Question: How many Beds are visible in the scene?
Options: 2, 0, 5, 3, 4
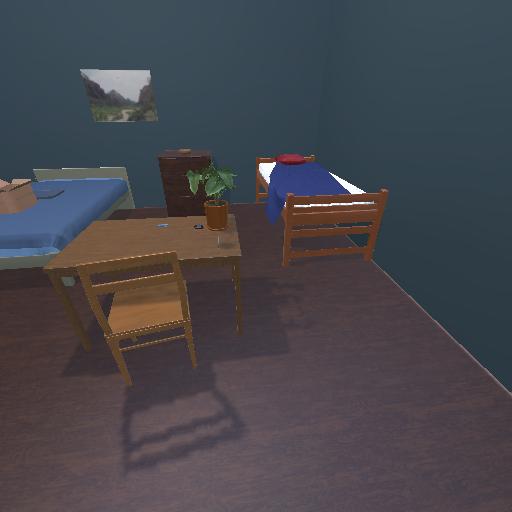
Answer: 2